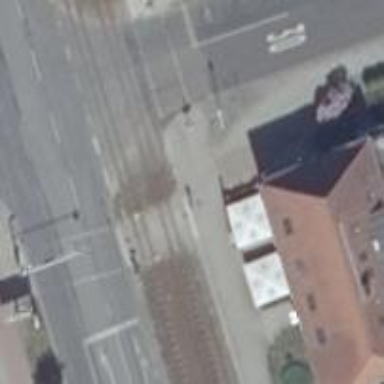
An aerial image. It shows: Uncontrolled railway crossing.